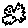
Label: bird